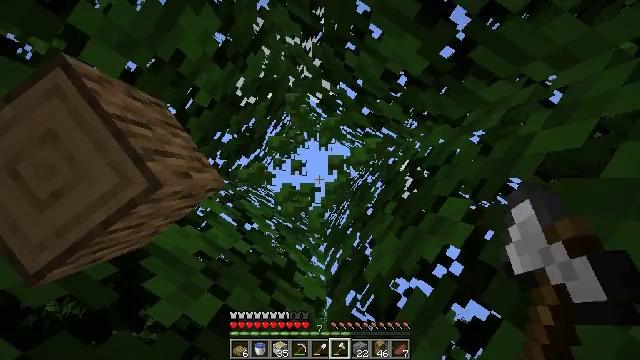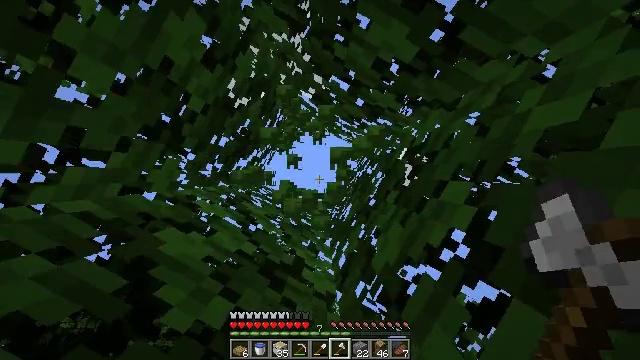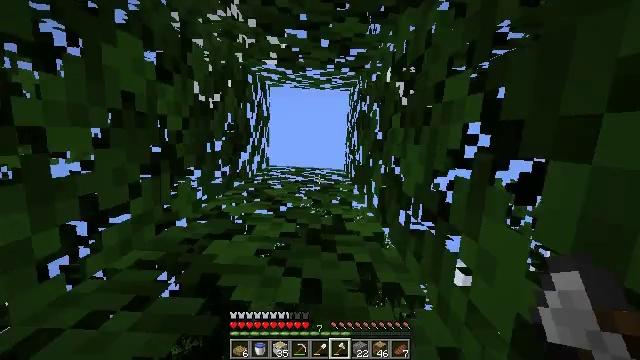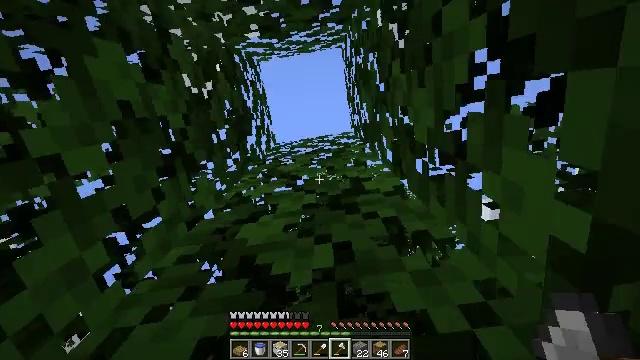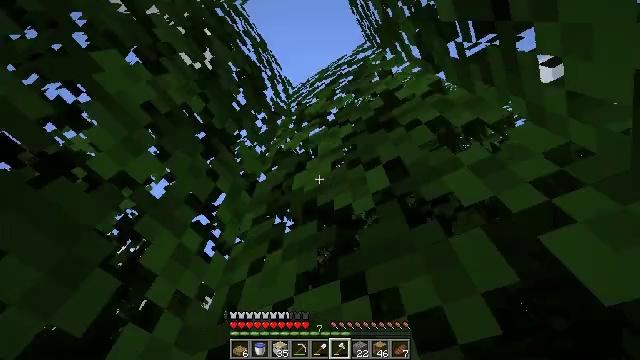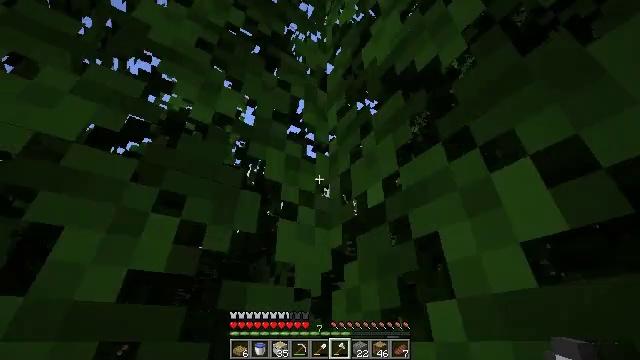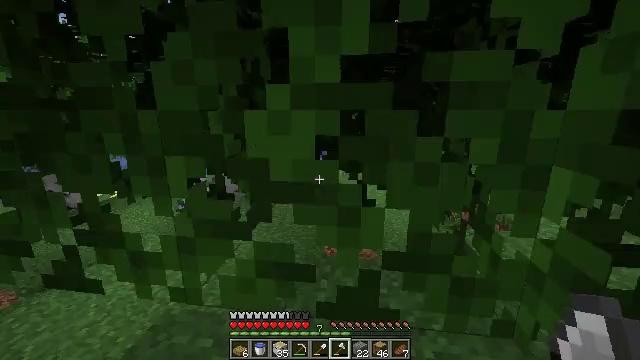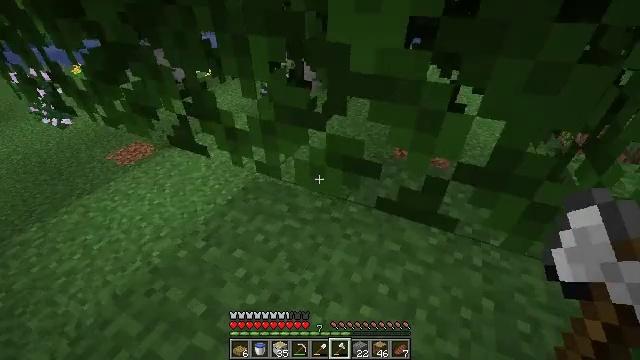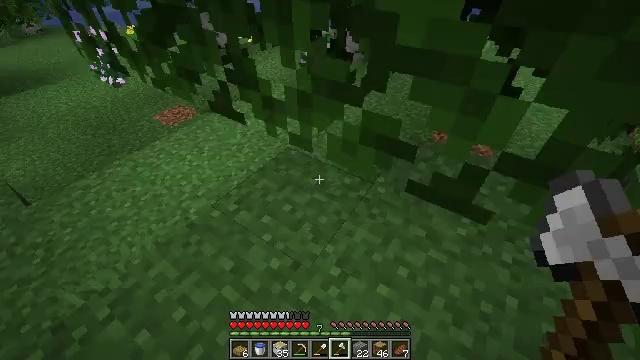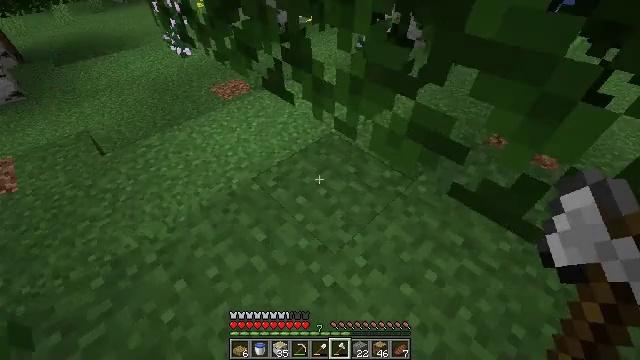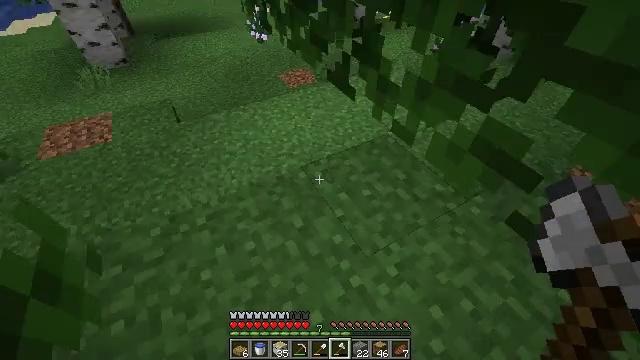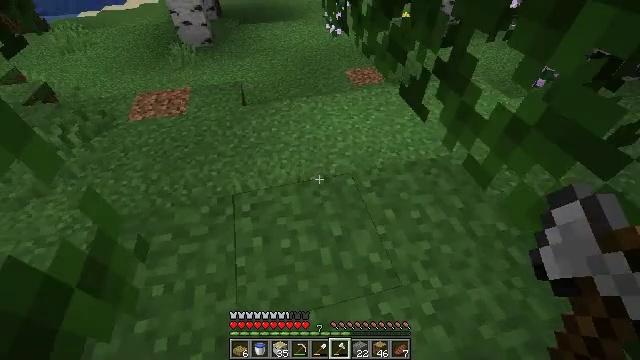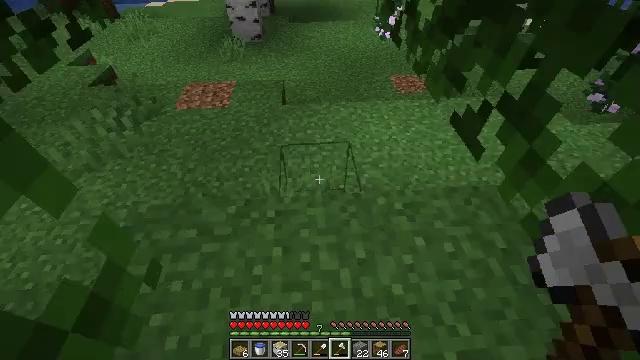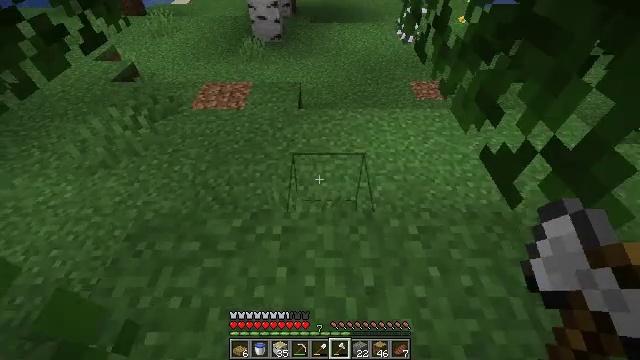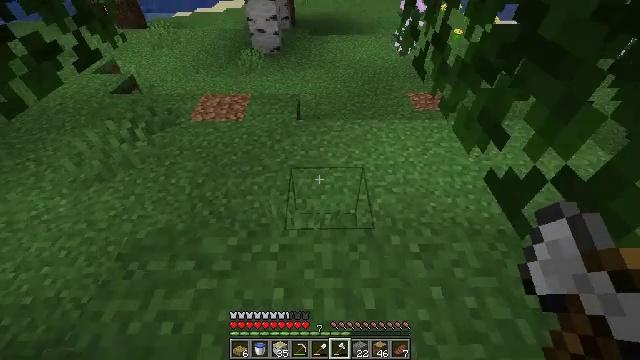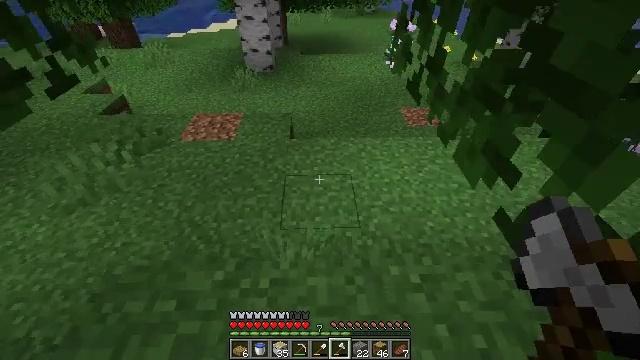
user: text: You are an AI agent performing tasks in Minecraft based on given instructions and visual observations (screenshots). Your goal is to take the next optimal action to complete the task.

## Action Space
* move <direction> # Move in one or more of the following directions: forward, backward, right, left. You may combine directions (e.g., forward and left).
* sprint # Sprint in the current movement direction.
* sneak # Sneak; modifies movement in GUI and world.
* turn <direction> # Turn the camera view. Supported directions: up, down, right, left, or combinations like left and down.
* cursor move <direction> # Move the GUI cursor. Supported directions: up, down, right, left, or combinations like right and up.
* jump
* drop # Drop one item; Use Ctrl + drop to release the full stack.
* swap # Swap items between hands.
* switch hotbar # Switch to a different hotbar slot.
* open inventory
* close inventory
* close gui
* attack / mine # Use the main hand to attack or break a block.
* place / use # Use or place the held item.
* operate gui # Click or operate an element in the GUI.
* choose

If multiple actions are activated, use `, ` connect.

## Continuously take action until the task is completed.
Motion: motion action
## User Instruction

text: Chop down the oak log.
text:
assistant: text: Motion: turn left and down
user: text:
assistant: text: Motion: turn left and down
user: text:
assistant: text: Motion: turn left and down
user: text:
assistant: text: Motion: turn left and down
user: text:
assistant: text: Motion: turn left and down
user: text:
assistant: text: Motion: turn left and down
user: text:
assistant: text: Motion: turn left and down
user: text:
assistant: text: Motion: turn left and down
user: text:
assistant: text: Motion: turn left and down
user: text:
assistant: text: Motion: turn left
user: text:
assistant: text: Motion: move forward, turn left
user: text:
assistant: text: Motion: move forward, turn left
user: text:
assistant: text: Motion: move forward, turn left
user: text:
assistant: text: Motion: turn up
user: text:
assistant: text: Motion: move forward, turn right and up
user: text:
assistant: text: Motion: move forward, turn up
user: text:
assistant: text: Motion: move forward, turn left and up
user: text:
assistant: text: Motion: move forward, turn left and up
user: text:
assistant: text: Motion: move forward, turn left and up
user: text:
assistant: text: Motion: move forward, turn up
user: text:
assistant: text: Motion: move forward
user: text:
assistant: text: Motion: move forward
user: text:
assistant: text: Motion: move forward
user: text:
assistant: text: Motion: move forward
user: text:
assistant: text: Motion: move forward
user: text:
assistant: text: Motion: move forward
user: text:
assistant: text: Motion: move forward
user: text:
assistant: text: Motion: move forward, turn down
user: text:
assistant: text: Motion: move forward, turn right and up
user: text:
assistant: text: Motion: move forward, turn right and up